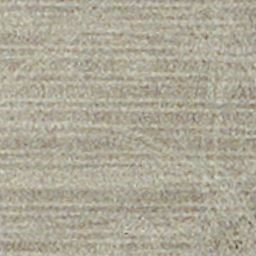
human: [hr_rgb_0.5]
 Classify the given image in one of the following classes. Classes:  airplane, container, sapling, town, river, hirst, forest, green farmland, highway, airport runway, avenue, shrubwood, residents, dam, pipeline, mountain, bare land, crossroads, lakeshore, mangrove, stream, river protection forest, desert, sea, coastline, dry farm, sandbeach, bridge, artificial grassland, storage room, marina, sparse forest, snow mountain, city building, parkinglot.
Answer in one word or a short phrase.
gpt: dry farm